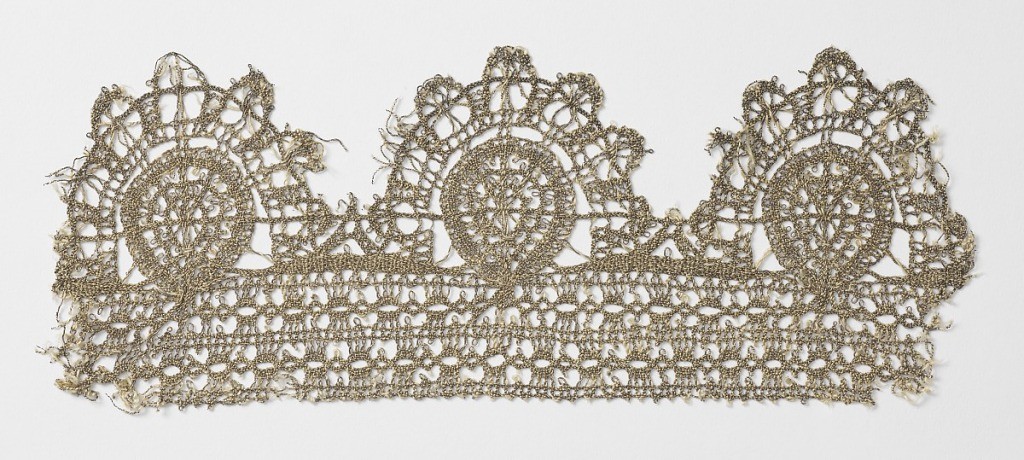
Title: Fragment
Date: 17th century
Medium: silk, linen, metal Technique: bobbin lace
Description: Border fragment of gold metallic lace with three circular pendants. Gold foil is wound around a linen core.